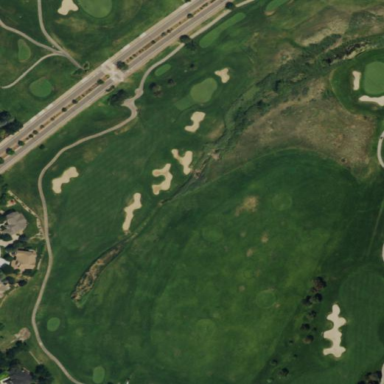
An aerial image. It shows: Driving range for golf on grass.